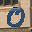
Label: 0